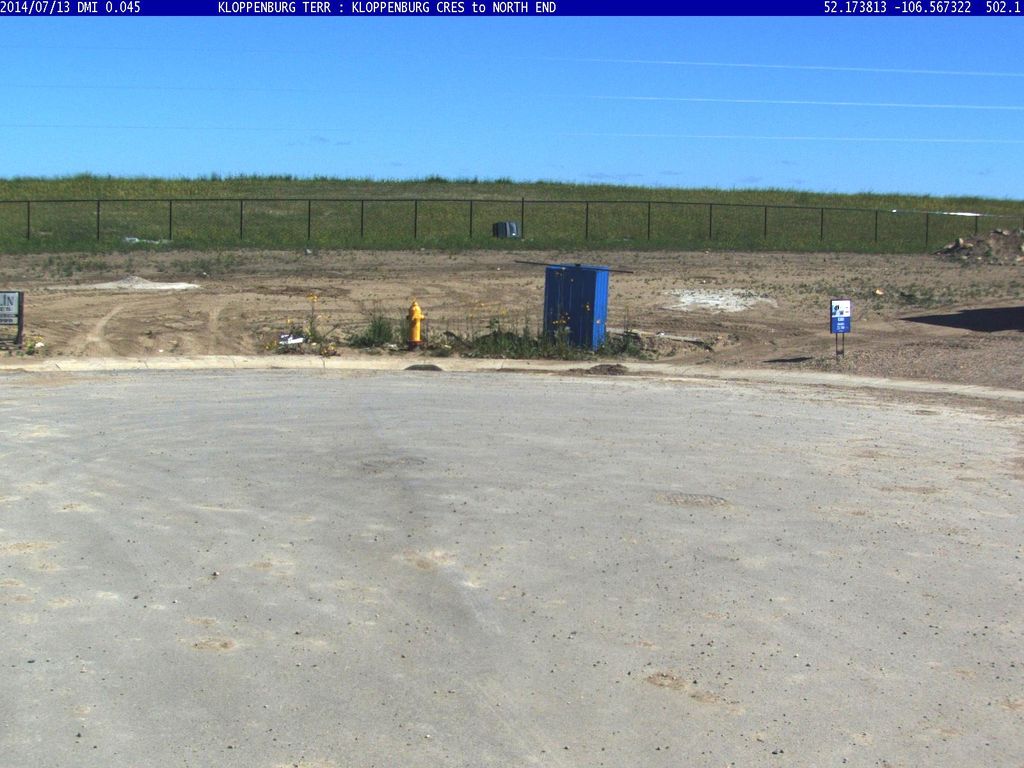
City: saskatoon